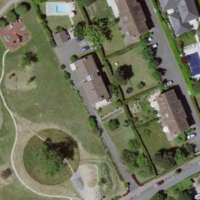
EUNIS habitat code: 54
Species observed at this site:
Senecio vulgaris